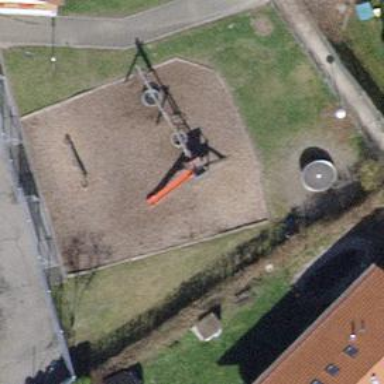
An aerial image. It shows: Playground area for leisure activities on the land.